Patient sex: M
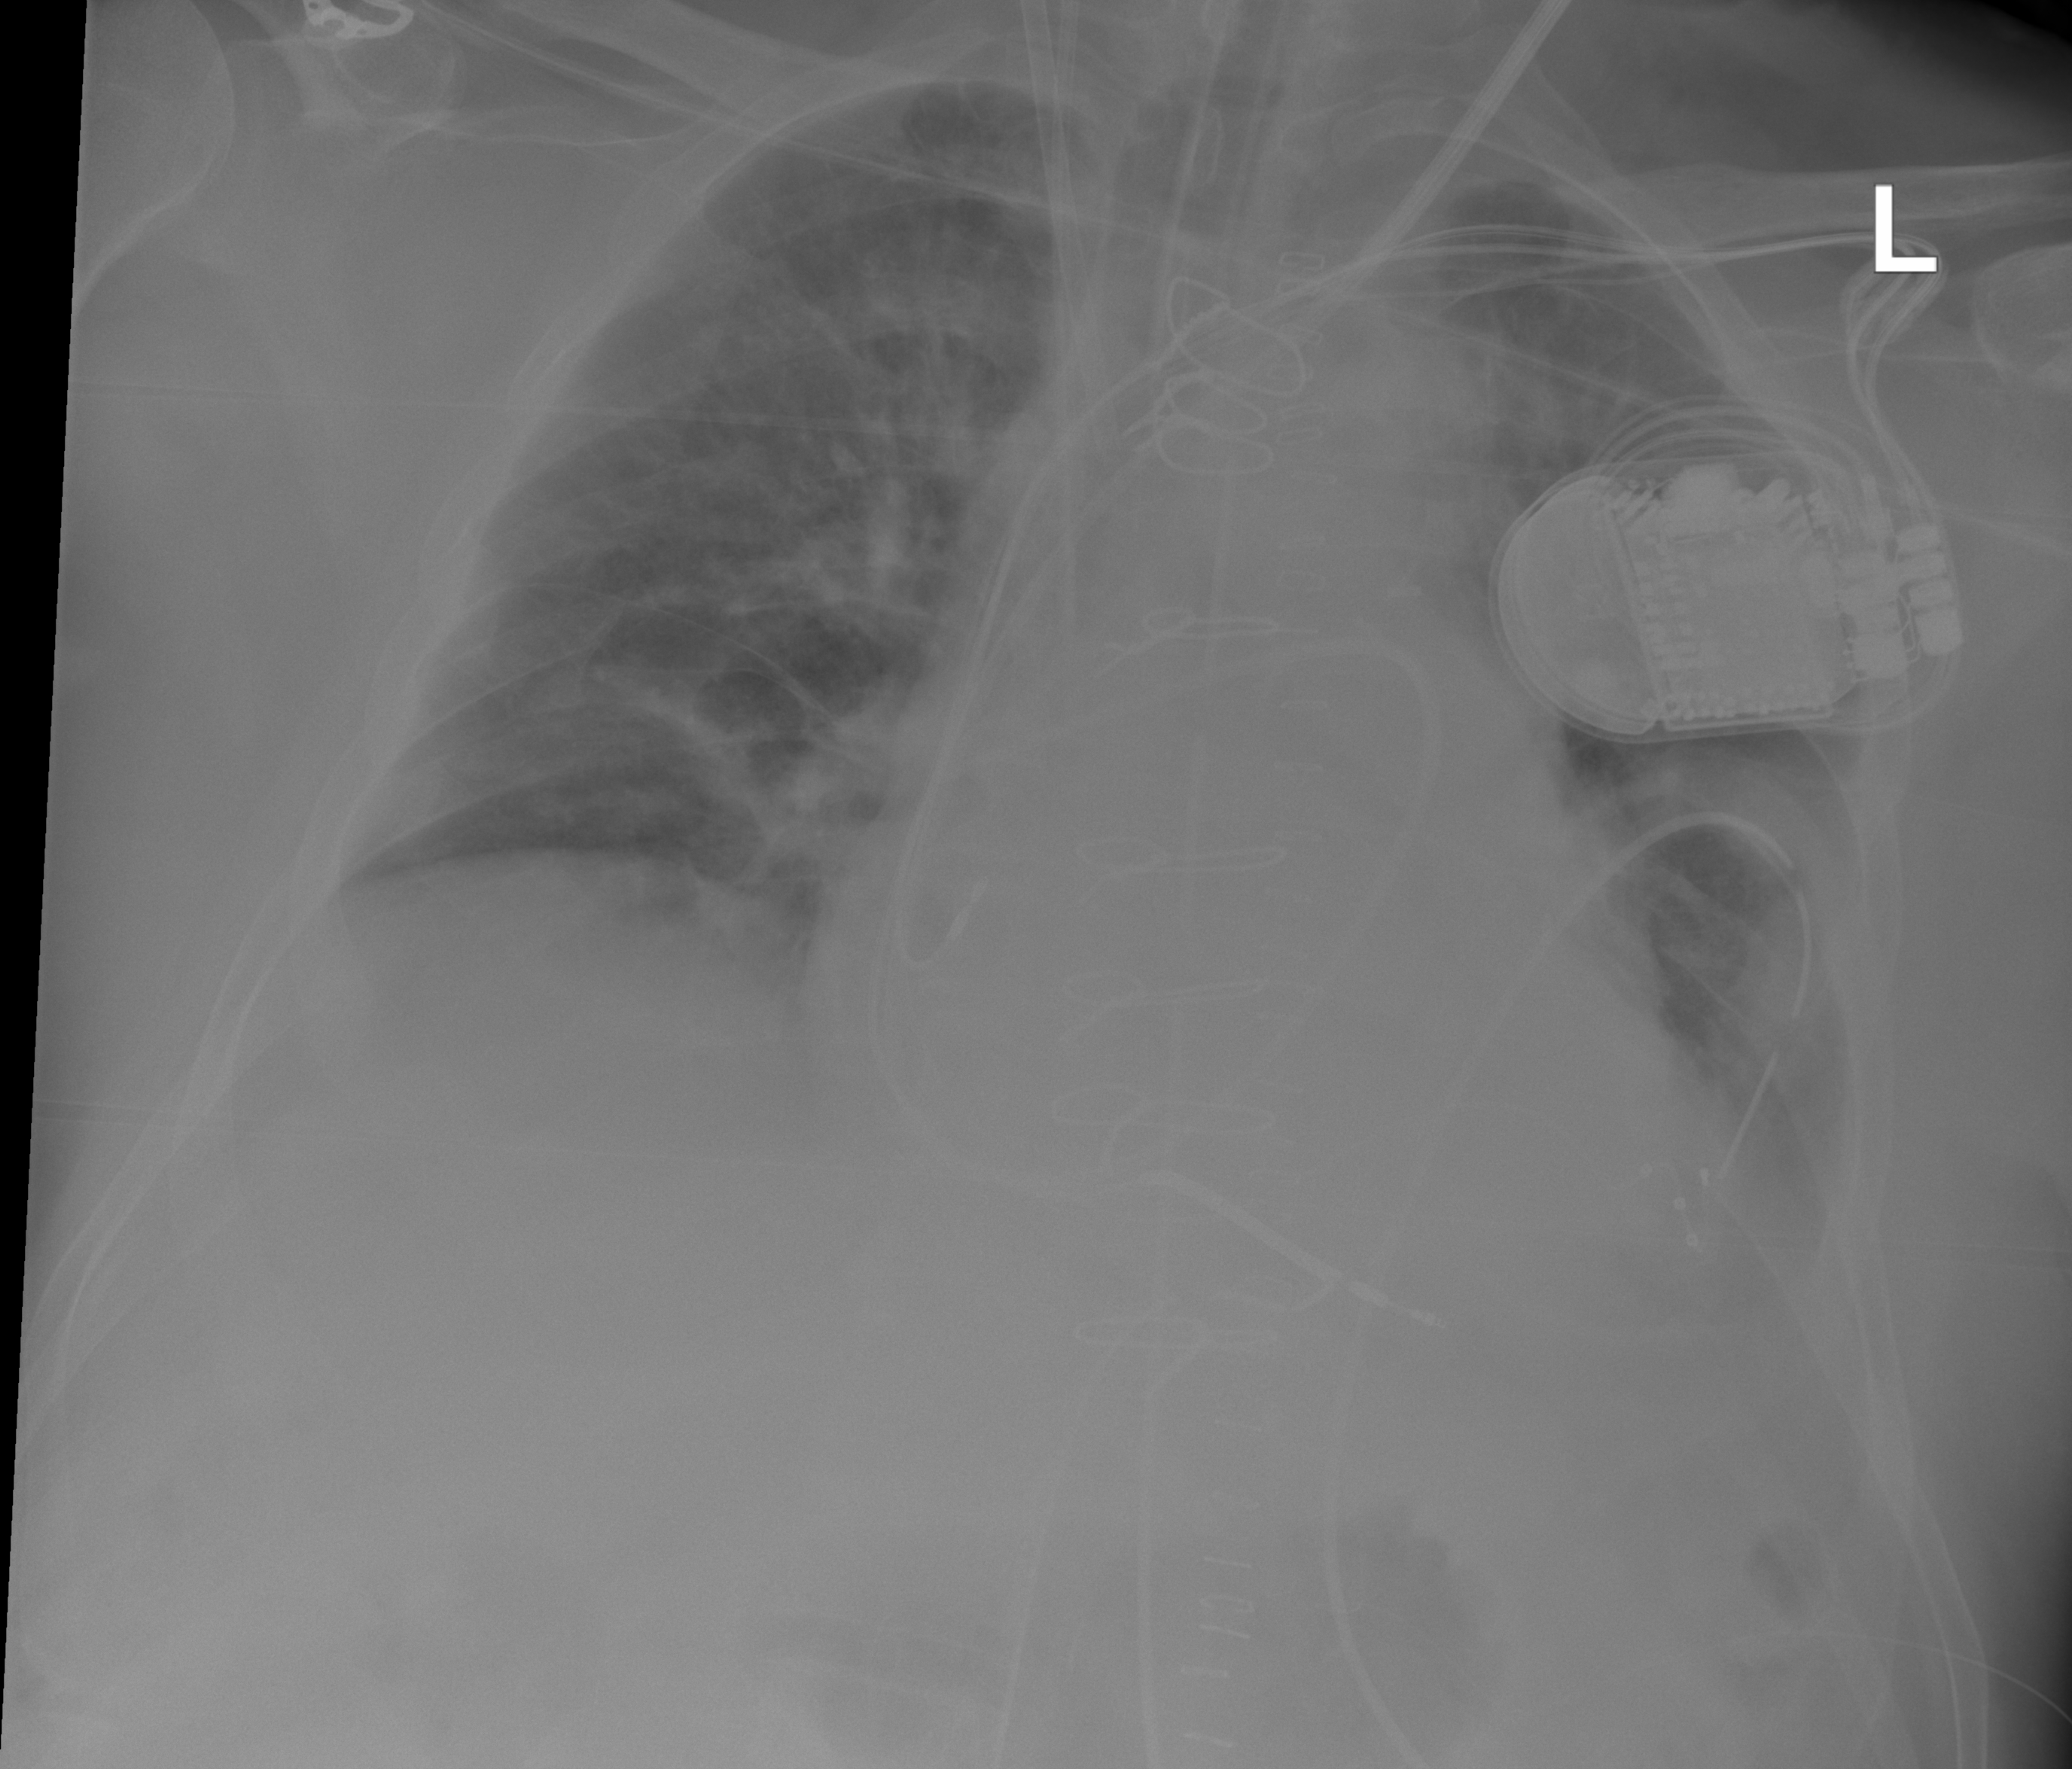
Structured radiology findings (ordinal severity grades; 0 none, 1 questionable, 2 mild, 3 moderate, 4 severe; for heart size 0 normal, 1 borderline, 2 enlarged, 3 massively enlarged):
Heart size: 2
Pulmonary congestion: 2
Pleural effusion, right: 0
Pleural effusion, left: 2
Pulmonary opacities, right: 2
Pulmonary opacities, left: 2
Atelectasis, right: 0
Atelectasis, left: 2